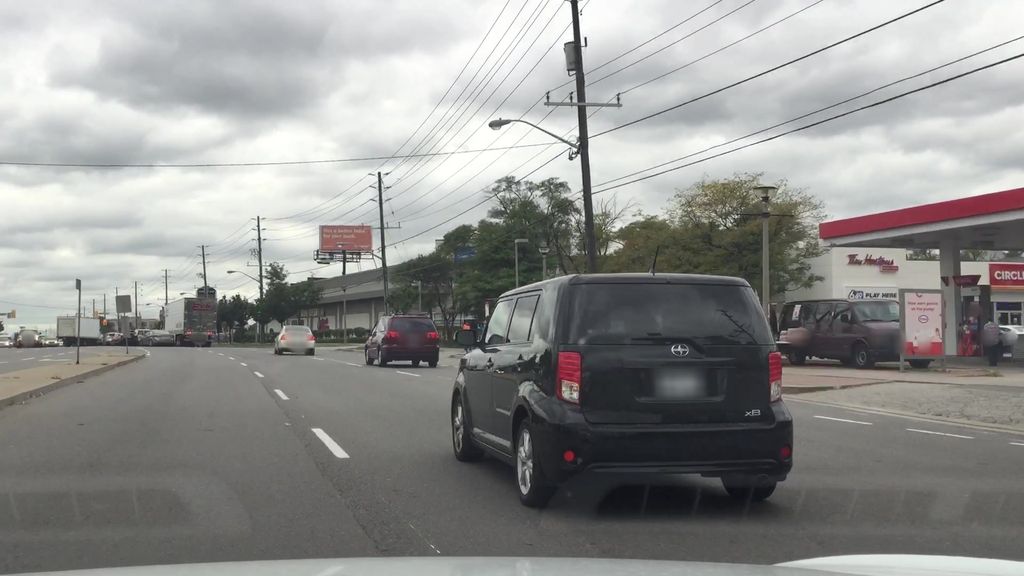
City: toronto